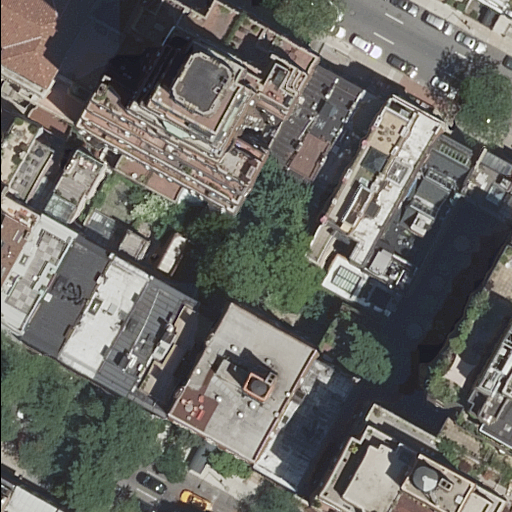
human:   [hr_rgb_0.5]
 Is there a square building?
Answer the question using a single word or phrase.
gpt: no

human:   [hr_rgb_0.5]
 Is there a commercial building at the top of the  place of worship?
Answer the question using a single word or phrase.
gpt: no

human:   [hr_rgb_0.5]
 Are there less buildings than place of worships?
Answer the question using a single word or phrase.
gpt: no

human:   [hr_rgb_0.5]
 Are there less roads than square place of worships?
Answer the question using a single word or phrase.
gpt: no

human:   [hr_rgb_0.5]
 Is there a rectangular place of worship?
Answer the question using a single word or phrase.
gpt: yes

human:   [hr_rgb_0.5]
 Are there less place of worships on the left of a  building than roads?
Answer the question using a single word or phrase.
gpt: yes

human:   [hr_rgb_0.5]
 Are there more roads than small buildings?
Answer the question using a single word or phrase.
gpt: no

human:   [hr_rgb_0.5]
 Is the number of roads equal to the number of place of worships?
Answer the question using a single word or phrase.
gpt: no

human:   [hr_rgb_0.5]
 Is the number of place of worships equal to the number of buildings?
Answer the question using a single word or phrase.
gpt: no

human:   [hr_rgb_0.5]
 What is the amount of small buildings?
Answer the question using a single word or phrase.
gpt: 5

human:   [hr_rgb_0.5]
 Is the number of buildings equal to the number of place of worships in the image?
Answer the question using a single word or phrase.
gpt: no

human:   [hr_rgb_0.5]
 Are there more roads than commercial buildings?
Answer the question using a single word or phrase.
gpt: yes

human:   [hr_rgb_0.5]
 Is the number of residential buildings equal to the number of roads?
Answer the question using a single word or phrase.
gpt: no

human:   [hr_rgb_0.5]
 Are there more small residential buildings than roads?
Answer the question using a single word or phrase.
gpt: yes

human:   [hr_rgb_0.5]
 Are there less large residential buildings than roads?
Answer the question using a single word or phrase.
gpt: no

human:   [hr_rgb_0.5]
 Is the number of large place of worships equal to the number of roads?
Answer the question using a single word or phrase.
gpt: no

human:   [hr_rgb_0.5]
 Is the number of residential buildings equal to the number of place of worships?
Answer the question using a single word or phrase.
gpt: no

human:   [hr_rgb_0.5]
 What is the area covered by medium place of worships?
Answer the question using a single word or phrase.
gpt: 396m2

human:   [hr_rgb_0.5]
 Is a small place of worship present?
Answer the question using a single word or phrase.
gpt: no

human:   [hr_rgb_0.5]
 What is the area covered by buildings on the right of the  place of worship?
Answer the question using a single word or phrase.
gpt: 3907m2

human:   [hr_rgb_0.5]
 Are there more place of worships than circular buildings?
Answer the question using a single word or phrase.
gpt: yes

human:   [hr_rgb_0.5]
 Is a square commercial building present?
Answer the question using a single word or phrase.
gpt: no

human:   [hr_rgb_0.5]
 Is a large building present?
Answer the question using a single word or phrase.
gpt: yes

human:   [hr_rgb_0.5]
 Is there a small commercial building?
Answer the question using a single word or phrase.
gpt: no

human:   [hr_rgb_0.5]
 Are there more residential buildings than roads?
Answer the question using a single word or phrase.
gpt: yes

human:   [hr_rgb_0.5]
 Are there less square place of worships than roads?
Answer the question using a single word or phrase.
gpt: yes

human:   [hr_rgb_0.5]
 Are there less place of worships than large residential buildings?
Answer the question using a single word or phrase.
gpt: yes

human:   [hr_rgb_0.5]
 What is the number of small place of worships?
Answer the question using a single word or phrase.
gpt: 0

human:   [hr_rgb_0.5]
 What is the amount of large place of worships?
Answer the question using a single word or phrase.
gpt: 0

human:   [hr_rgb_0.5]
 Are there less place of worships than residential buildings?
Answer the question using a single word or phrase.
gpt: yes

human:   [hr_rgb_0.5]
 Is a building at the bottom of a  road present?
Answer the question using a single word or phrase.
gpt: yes

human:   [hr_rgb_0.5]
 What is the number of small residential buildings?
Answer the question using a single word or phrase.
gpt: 5

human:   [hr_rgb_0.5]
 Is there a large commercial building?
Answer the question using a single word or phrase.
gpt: no

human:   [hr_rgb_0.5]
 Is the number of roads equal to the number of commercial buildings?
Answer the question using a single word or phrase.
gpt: no

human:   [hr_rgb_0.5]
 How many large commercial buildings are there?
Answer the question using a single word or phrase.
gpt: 0

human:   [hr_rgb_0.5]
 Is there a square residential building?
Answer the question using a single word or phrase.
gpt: no